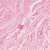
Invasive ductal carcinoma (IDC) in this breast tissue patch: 0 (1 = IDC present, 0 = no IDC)